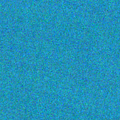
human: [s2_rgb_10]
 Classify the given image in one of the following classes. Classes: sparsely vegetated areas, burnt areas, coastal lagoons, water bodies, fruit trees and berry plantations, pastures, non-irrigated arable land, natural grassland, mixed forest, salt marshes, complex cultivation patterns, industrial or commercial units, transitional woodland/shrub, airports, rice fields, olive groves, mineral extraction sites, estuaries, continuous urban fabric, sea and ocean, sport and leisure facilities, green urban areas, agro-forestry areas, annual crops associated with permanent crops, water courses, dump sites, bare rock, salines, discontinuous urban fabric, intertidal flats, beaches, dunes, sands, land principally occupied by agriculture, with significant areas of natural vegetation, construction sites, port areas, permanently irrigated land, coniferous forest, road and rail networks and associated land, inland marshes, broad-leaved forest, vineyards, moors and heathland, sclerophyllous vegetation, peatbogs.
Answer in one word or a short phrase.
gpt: sea and ocean